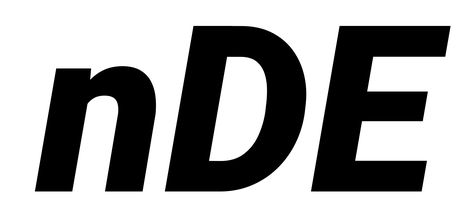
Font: Roboto-Italic_Black_Italic